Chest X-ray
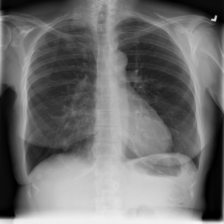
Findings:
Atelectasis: negative
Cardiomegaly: negative
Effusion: negative
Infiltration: positive
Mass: negative
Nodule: negative
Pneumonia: negative
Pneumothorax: negative
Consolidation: negative
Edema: negative
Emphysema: negative
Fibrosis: negative
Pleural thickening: negative
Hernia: negative